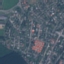
Land use / land cover class: Residential